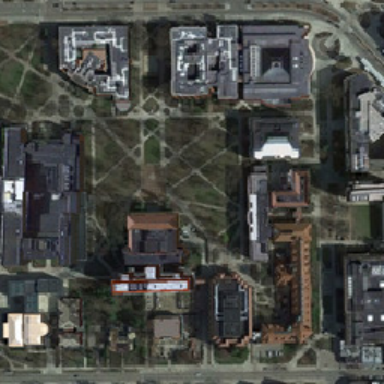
Here is the school between the lawn and the two roads where the building is lying .